Field crop: maize
Growth stage: 1
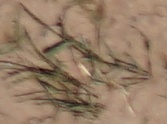
Species: lolium